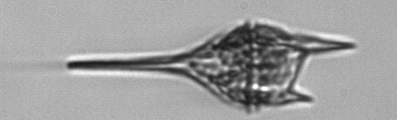
Label: Tripos_lineatus